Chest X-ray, AP view. Patient: 59 years old, sex M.
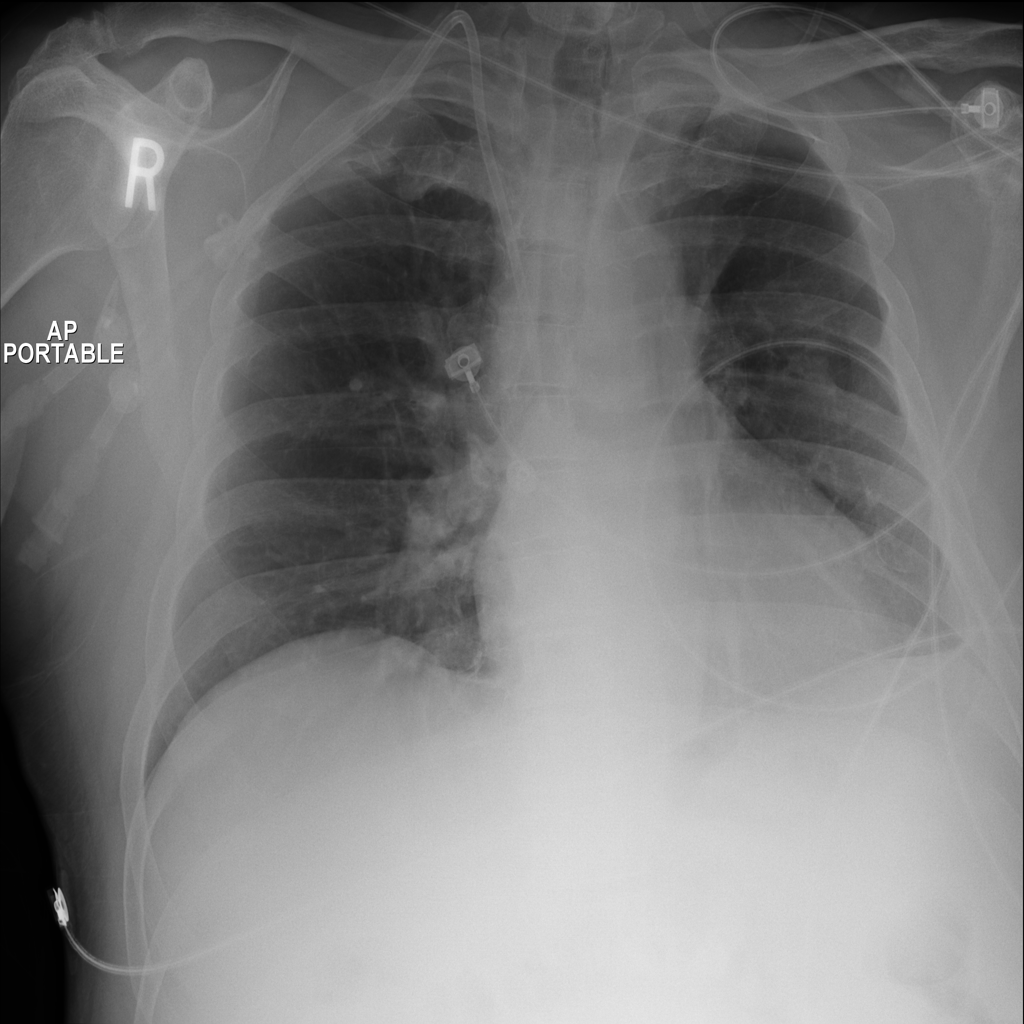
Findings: No Finding